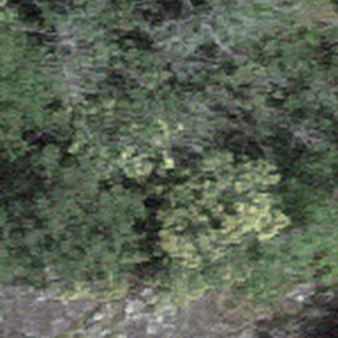
Label: other